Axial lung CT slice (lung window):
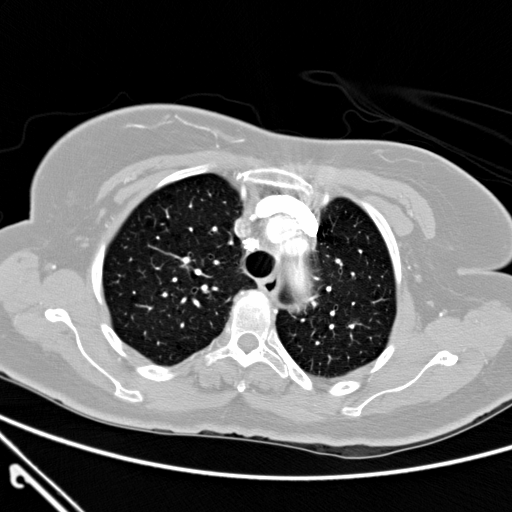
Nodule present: no